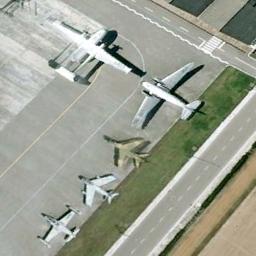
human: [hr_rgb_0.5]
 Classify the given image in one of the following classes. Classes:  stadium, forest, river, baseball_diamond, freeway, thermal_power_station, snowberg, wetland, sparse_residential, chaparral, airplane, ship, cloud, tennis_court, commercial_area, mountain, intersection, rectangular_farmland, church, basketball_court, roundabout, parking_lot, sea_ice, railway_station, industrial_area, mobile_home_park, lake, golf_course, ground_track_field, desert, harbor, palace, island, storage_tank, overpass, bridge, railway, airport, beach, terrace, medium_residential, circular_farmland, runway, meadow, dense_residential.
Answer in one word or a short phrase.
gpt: airplane